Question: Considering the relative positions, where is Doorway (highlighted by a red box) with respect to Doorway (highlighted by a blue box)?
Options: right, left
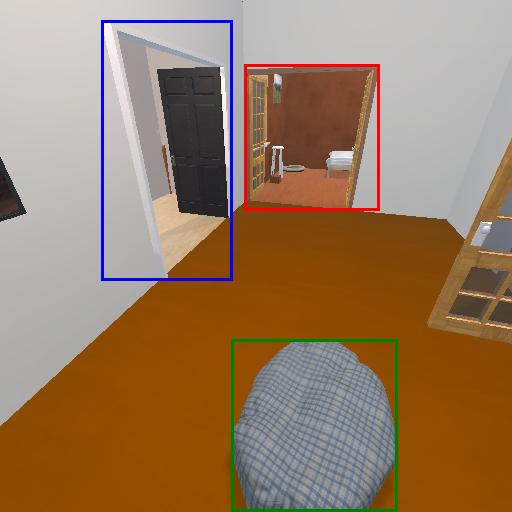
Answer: right